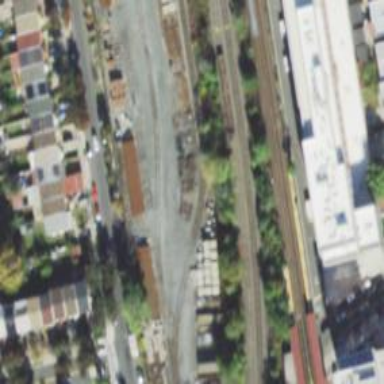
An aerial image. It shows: Railway track.